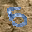
Label: 5